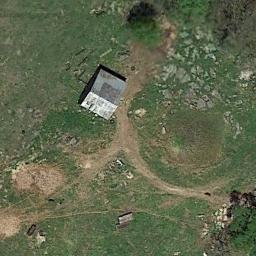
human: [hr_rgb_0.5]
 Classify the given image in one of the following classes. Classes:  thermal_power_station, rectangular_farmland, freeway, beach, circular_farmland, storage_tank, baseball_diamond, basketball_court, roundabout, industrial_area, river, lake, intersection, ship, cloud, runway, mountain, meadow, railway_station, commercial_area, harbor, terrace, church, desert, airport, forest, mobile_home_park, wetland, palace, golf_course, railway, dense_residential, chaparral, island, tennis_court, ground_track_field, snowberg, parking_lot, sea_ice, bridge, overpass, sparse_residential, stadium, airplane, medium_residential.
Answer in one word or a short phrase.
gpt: sparse_residential